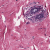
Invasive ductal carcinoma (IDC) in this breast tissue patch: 0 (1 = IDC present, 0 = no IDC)